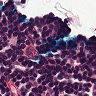
Metastatic tissue present: no